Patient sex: F
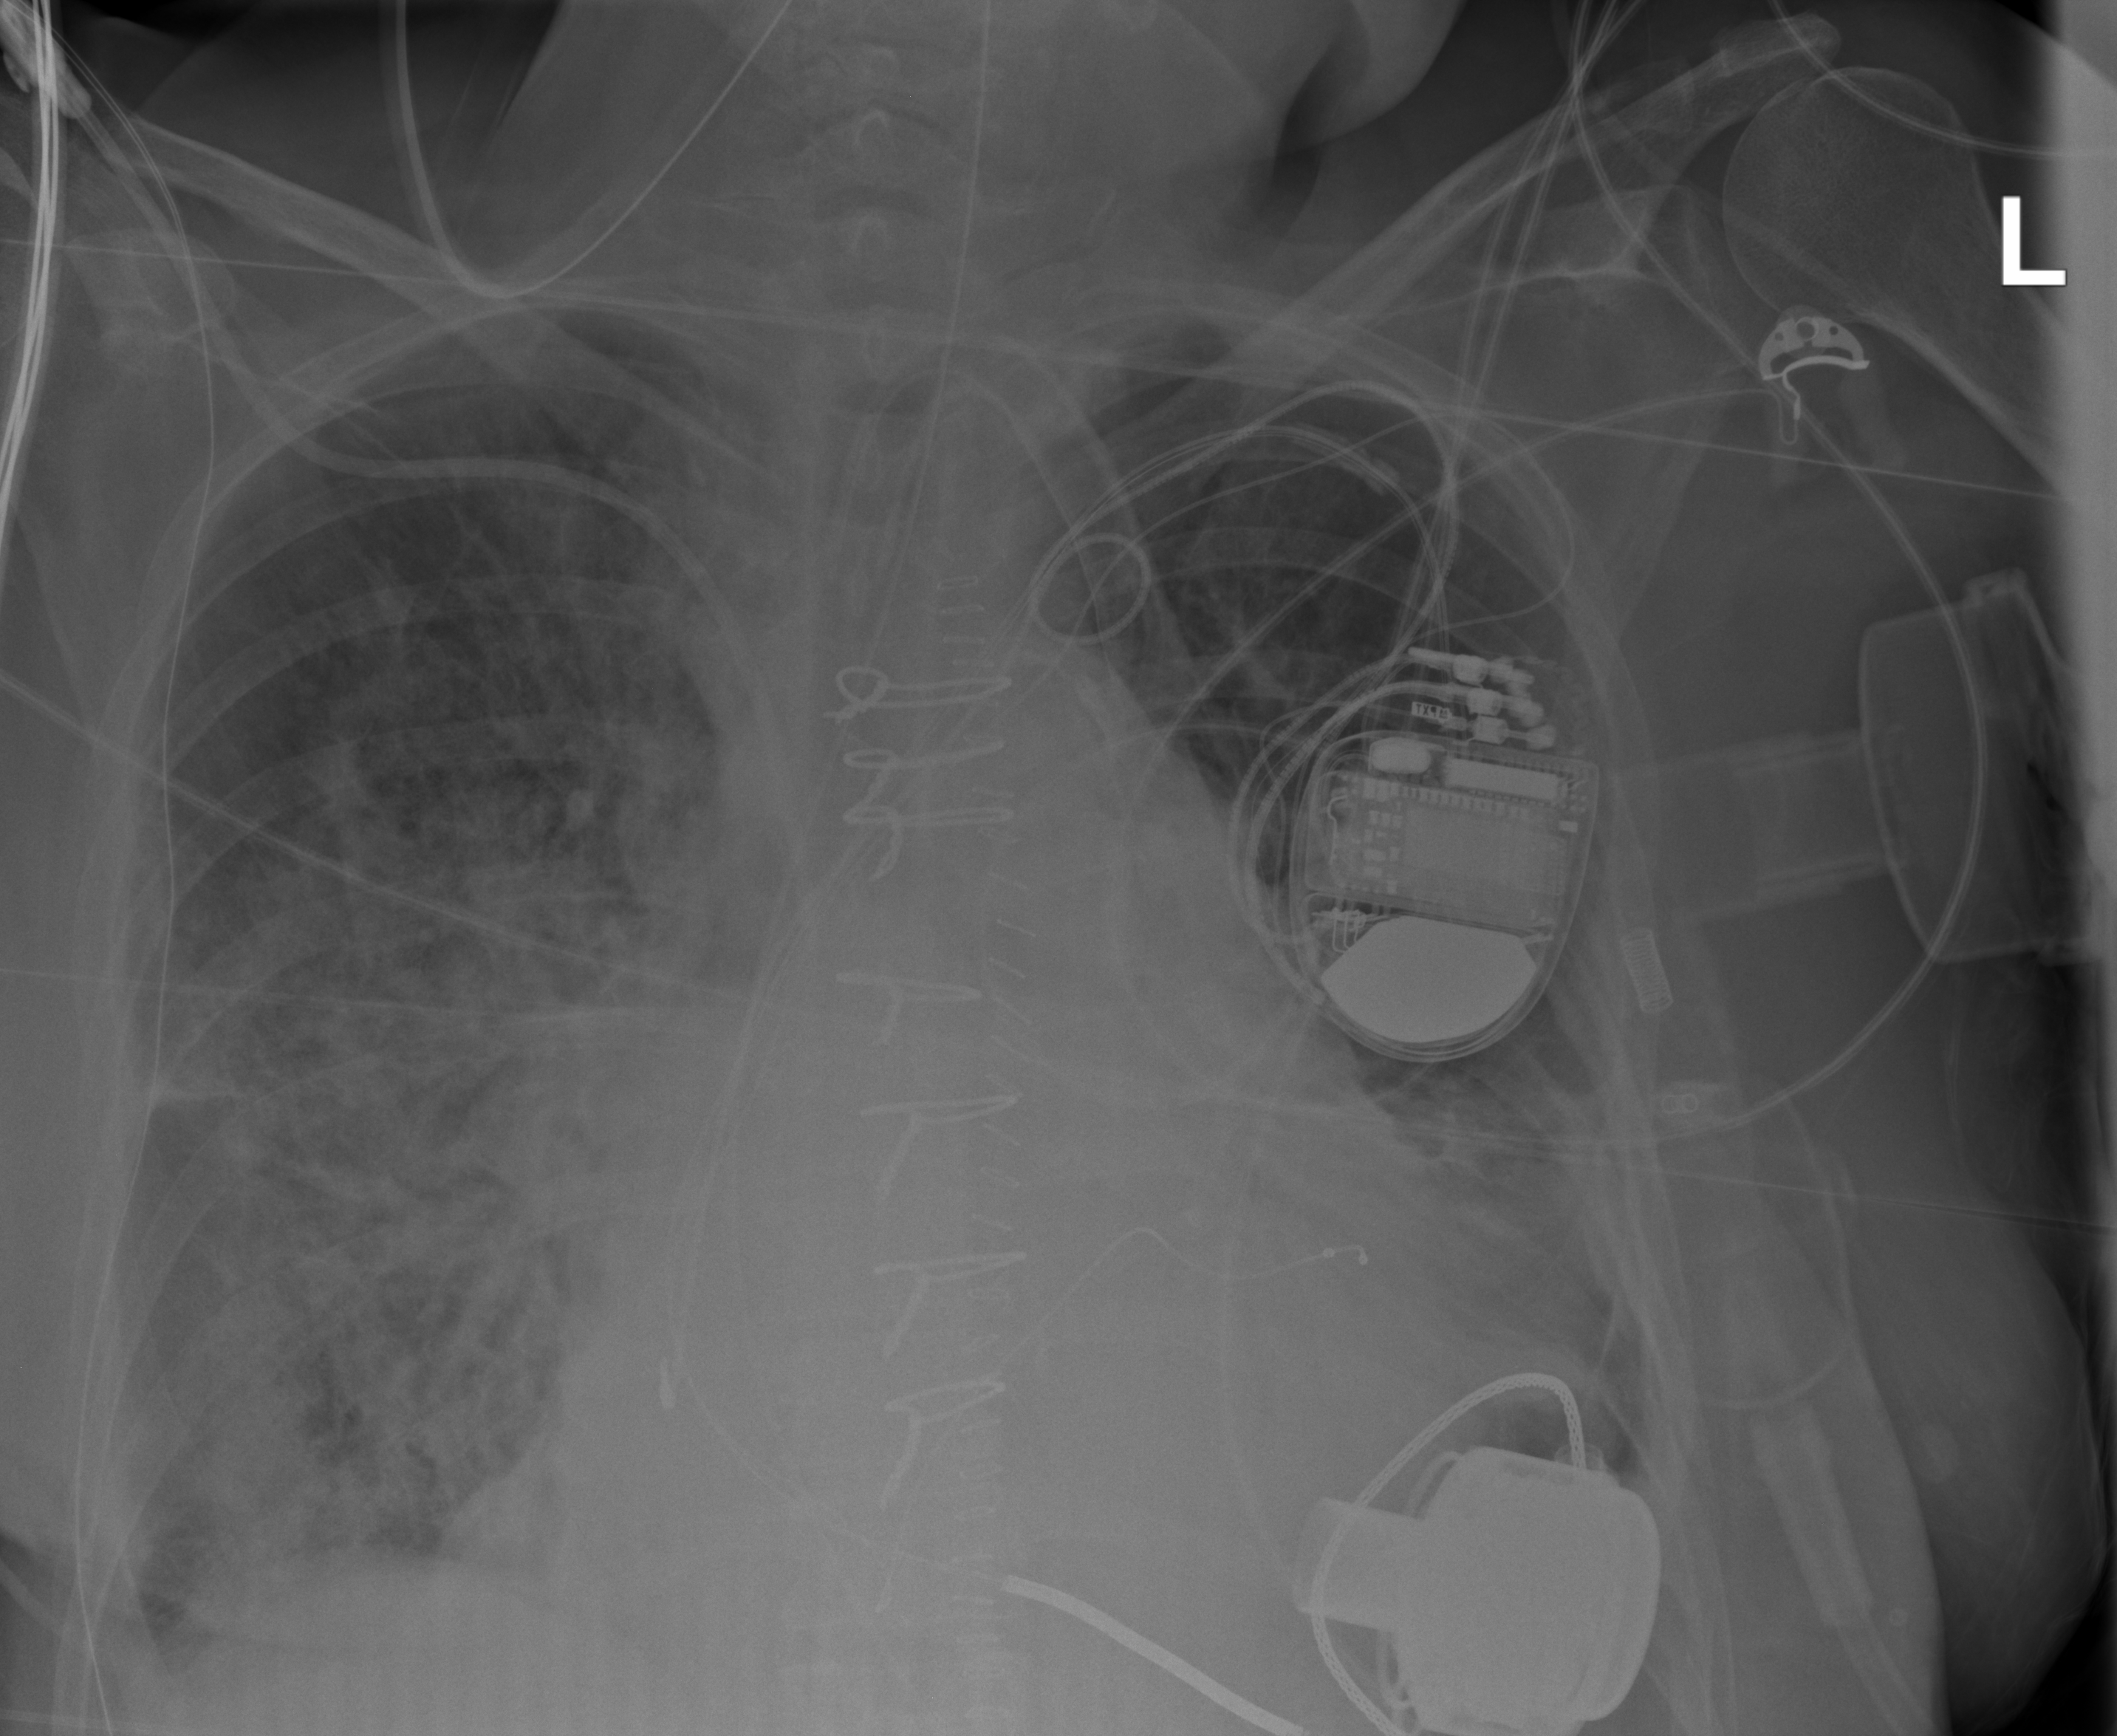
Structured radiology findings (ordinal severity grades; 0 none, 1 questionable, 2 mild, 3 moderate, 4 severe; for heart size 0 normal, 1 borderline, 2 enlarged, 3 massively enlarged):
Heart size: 2
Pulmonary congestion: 2
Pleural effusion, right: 2
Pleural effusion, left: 2
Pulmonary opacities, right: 3
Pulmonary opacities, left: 2
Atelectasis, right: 3
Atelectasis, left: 2